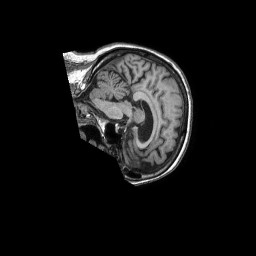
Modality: T1w
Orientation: sagittal
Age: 81
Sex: female
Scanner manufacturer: philips
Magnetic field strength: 1.5 T
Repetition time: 0.007075 s
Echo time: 0.003205 s